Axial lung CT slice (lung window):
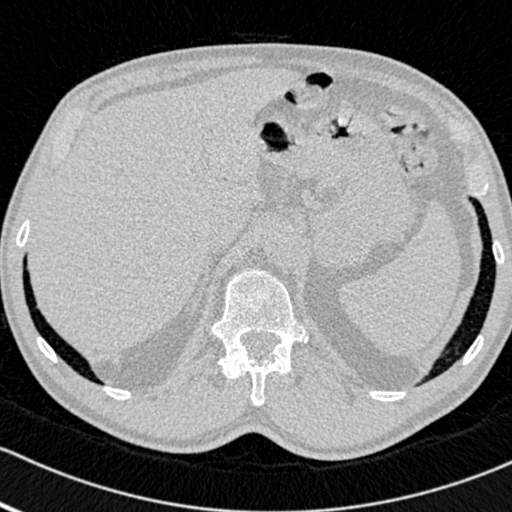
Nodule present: no